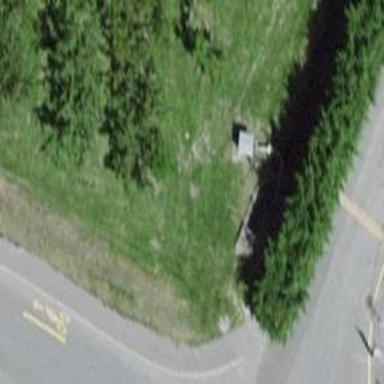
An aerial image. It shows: Culvert tunnel under ditch.